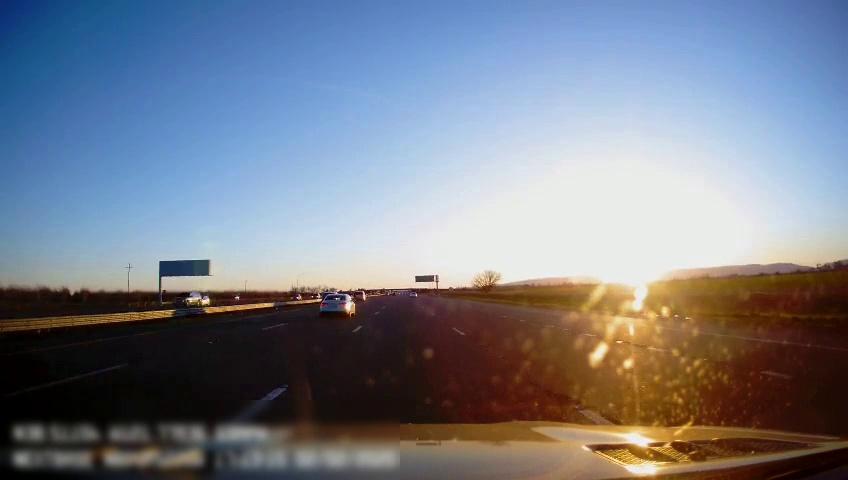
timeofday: Day
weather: Sunny
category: Drivable Space
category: Vehicles | SUV
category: Vehicles | SUV
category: Vehicles | Car
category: Vehicles | Car
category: Vehicles | SUV
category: Vehicles | Car
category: Lanes | Alternate Lane
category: Lanes | Alternate Lane
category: Lanes | Current Lane
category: Lanes | Current Lane
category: Lanes | Alternate Lane
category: Lanes | Alternate Lane
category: Traffic | Signs